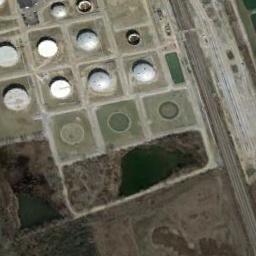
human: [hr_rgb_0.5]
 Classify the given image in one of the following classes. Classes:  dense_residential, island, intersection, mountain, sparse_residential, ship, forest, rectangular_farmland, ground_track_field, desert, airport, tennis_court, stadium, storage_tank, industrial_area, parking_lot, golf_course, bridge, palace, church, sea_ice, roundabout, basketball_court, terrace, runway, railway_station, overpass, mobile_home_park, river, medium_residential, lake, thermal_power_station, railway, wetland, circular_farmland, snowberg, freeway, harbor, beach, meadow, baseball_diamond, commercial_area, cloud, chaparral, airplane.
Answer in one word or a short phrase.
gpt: storage_tank